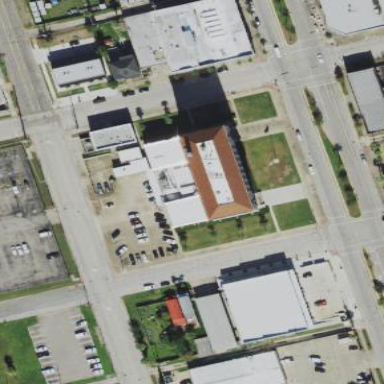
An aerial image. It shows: Post office building.